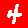
Digit: 4